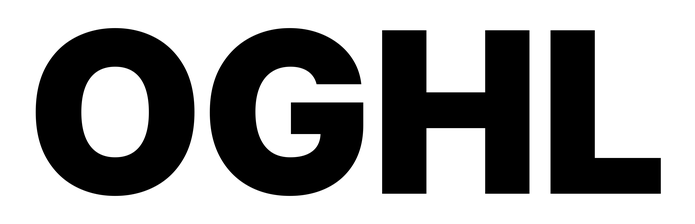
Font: Inter_Black